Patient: sex F, age 31
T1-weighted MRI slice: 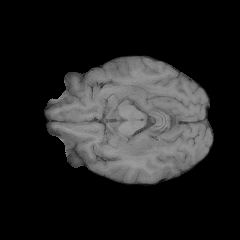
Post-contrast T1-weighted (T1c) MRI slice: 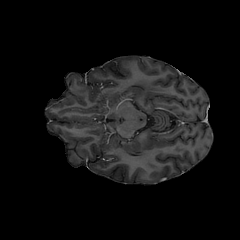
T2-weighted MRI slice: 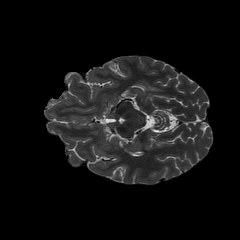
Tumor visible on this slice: yes
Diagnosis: Glioblastoma, IDH-wildtype
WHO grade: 4